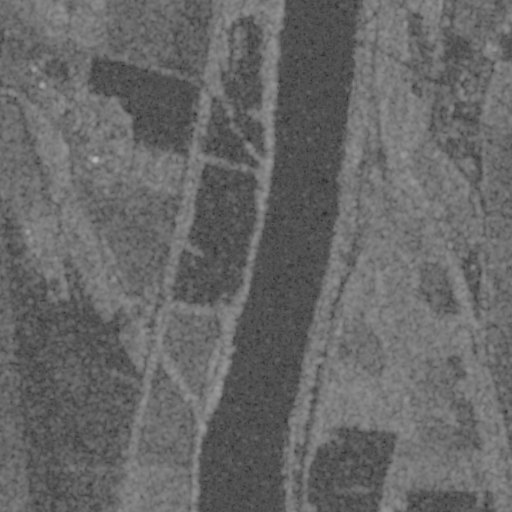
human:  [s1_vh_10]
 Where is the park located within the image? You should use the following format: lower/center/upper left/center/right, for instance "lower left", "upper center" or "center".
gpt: The park is located in the center right of the image.
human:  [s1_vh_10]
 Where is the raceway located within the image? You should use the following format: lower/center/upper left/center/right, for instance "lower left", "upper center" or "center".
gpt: The raceway is located in the center right of the image.
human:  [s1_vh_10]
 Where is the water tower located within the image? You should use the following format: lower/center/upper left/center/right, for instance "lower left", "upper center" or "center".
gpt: The water tower is located in the upper left of the image.
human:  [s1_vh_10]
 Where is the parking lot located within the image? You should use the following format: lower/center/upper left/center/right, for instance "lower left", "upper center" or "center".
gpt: There is no parking lot in the image.

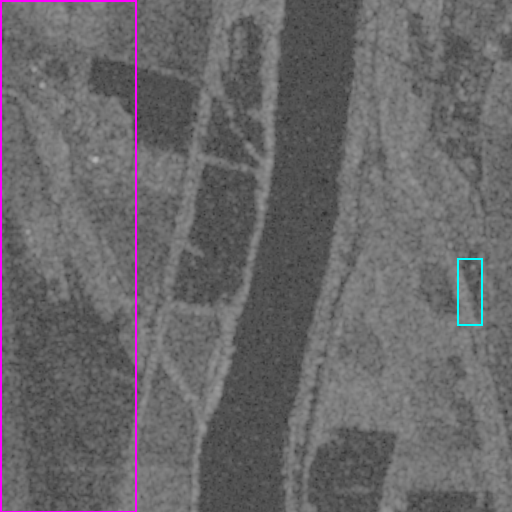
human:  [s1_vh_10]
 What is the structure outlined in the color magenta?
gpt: The structure outlined in magenta is a crop field.
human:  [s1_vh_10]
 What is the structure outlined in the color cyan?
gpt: The structure outlined in cyan is a park.
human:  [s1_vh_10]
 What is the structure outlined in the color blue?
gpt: There is no blue outline.